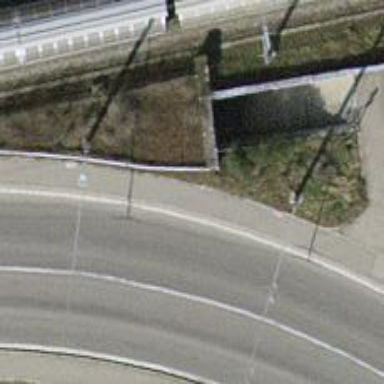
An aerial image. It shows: Tunnel for cyclists to travel through.